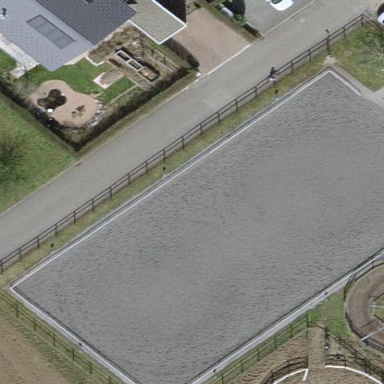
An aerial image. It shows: Equestrian pitch for leisure land sports.